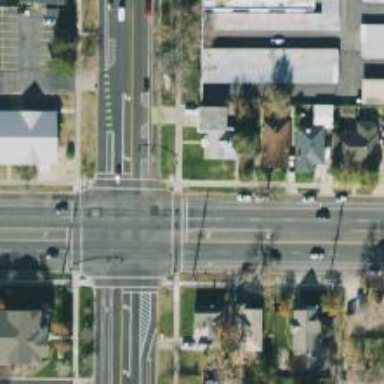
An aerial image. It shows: Crossing with line markings on the road.